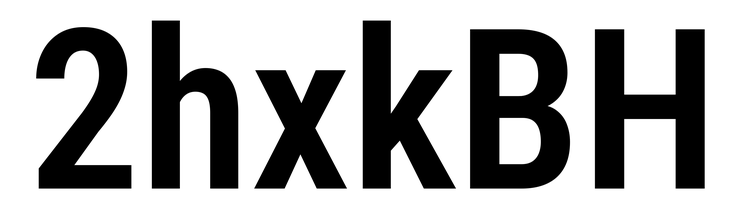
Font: Roboto_Condensed_SemiBold